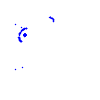
Particle: pion